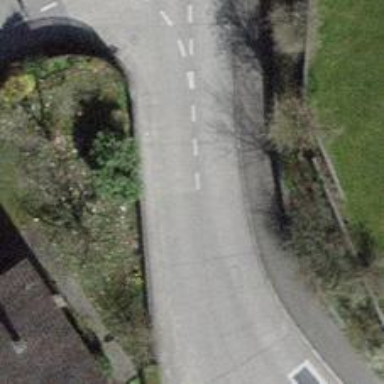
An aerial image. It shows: Residential road paved with concrete.